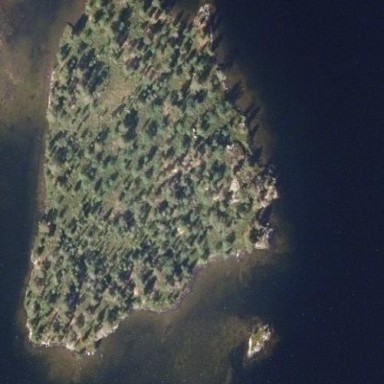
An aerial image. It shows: Islet.